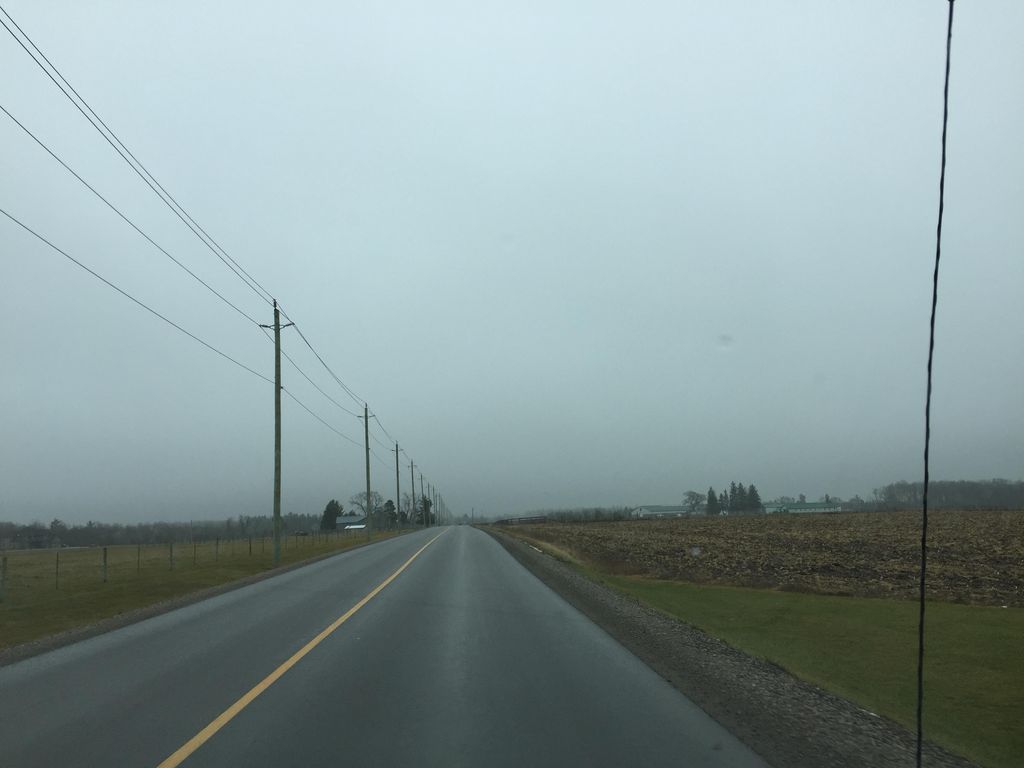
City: kitchener-waterloo